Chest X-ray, PA view. Patient: 31 years old, sex F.
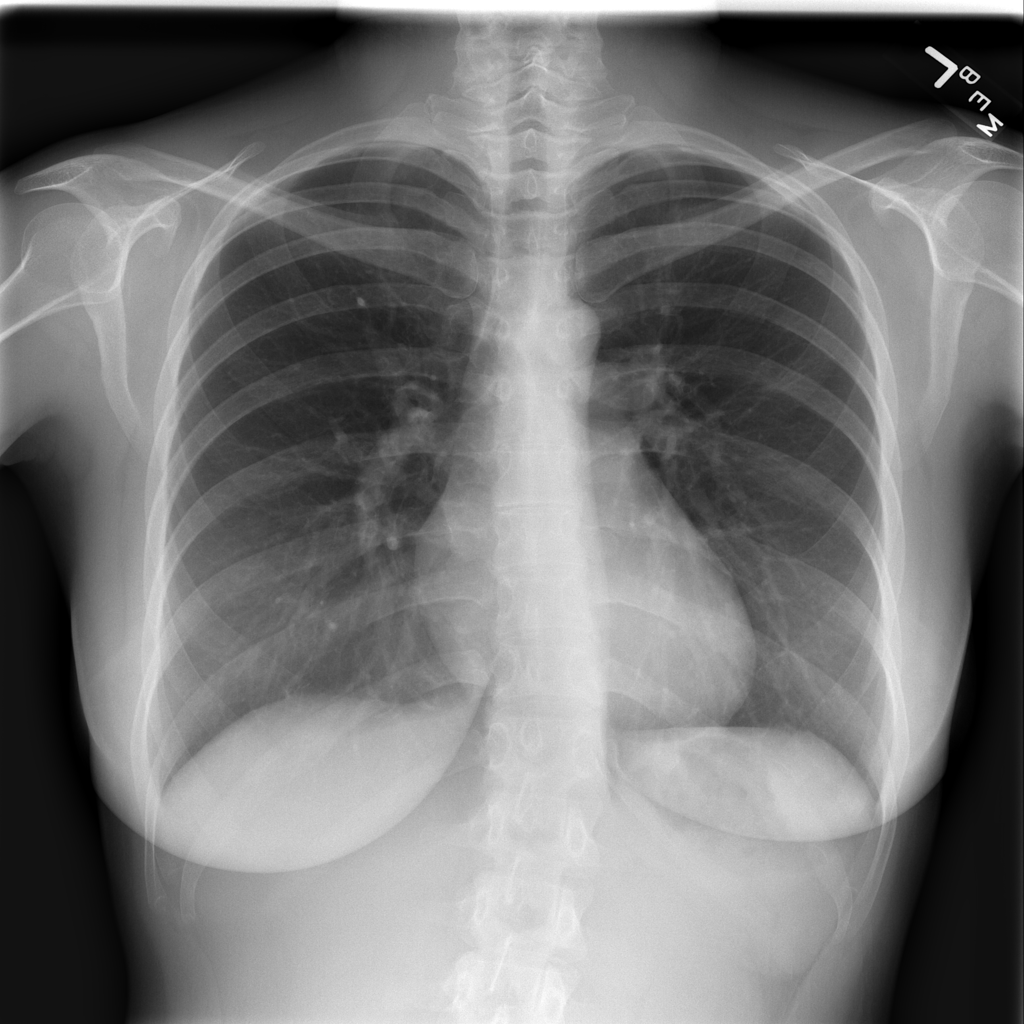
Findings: No Finding